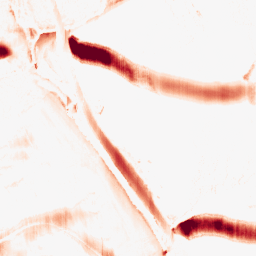
Category: morphological
Decomposition family: morphological_ellipse
Decomposition parameters: operation: opening
width: 30
height: 5
Upsampling method: quadratic
Upsampling parameters: scale: 2
Upsampling scale: 2